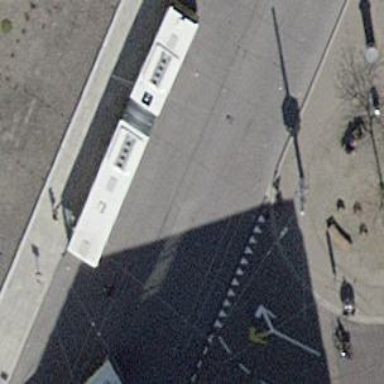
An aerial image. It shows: Asphalt footpath with unmarked crossing.